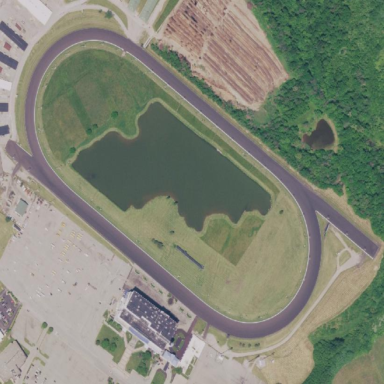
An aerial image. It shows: Stadium known for horse racing events.